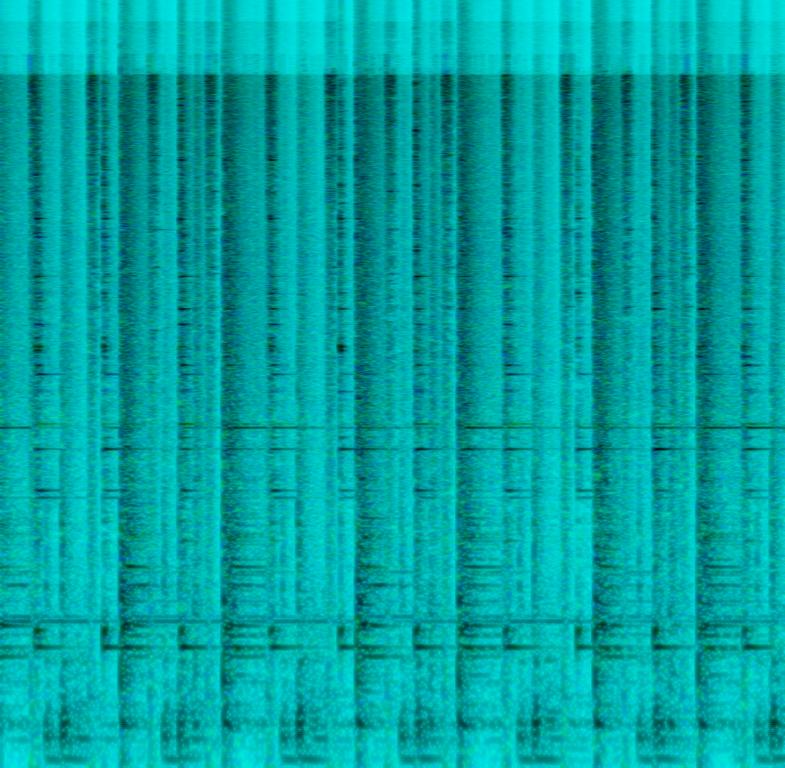
This music is instrumental. The tempo is fast with a groovy drumming rhythm with bass drums, snares, cymbals and a Cowbell. The rhythm is upbeat, catchy, punchy and buoyant. This music is a Drumming lesson/ tutorial.